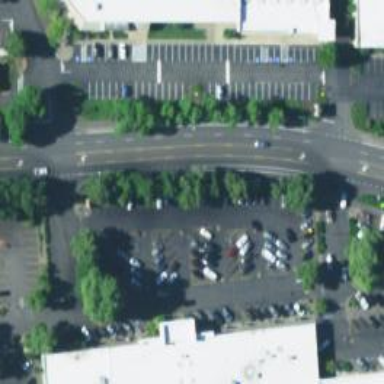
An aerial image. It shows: Parking space.